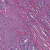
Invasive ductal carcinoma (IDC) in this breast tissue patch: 0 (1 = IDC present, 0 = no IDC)